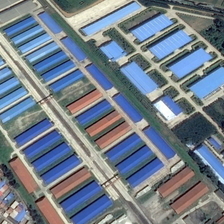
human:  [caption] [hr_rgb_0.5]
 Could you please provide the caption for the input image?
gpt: the industrial is full of red and blue factory mills .

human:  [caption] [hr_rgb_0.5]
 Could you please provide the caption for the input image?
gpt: some lines of factory buildings with roofs of blue and orange can be seen between the dense square buildings and a farmland .

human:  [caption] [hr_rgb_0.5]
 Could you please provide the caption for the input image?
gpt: some lines of factory buildings with roofs of blue and orange can be seen between the dense square buildings and a farmland .

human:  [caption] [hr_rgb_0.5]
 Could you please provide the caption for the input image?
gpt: it ia a neatly arranged industrial area where workshops ara of blue roofs and red ones .

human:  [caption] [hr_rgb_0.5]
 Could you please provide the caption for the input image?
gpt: many blue roof rectangular buildings are in an industrial area .